Question:
I have problem with actually running QActions created with QtCreator. To run e.g. actionSystemSettings, I've added slot to MainWindows so it looks like this:
'''
namespace Ui {
class MainWindow;
}
class MainWindow : public QMainWindow
{
Q_OBJECT
public:
explicit MainWindow(QWidget *parent = 0);
~MainWindow();
private slots:
void on_menuWork_actionSystemSettings();
private:
Ui::MainWindow *ui;
};
'''
And this:
'''
void MainWindow::on_menuWork_actionSystemSettings() {
qDebug() << "Yay!";
}
'''
It prompts:
> QMetaObject::connectSlotsByName: No matching signal for
on_menuWork_actionSystemSettings()
I guess it's some dumb mistake and I just forgot about something but reading documentation gives me nothing. I have no "go to slot" menu entry which should auto-create some template... at least Visual Studio for C# did that.
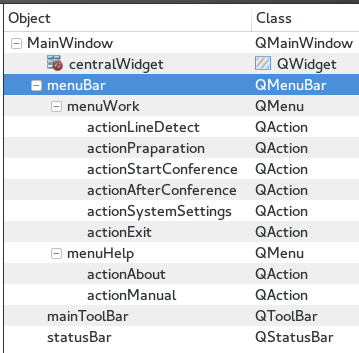
Answer: According to the documentation for 'QMetaObject::connectSlotsByName()':
> Searches recursively for all child objects of the given object, and
connects matching signals from them to slots of object that follow the
following form:void on_object-name_signal-name(signal-parameters);
So, I think your slot should have the following signature:
'''
void MainWindow::on_actionSystemSettings_triggered()
{
//
}
'''